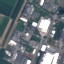
Label: Industrial